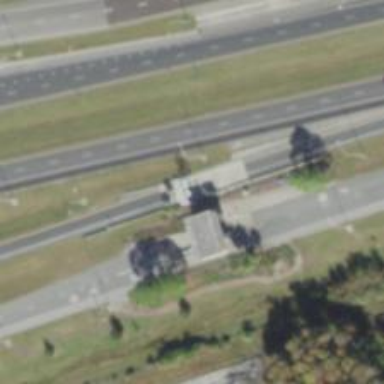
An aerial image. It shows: Toll gantry on the road.